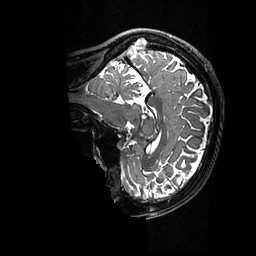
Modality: T2w
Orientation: sagittal
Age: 30
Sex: female
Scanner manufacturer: ge
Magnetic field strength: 3 T
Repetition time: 3.202 s
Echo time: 0.06683 s